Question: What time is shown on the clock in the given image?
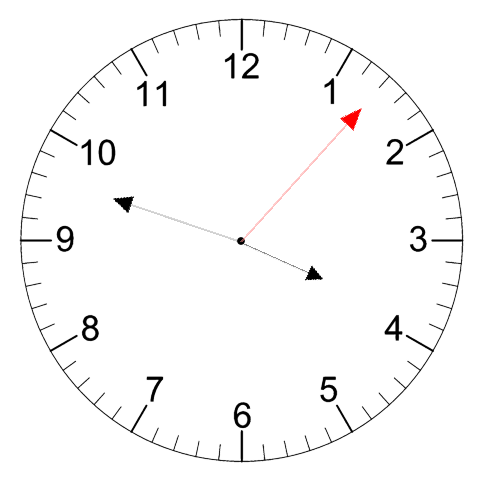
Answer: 03:48:07